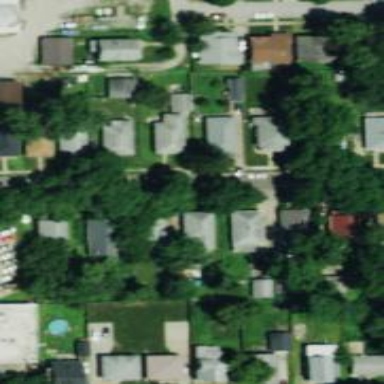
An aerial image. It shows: Neighborhood.